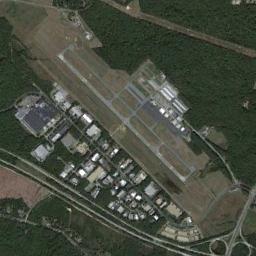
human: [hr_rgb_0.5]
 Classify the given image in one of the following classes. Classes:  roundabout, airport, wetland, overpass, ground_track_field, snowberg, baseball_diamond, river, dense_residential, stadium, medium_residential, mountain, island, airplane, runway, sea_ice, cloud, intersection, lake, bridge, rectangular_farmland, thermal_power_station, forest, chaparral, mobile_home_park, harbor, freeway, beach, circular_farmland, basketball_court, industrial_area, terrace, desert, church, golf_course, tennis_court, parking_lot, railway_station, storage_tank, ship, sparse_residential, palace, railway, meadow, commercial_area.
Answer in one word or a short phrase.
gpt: airport